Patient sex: F
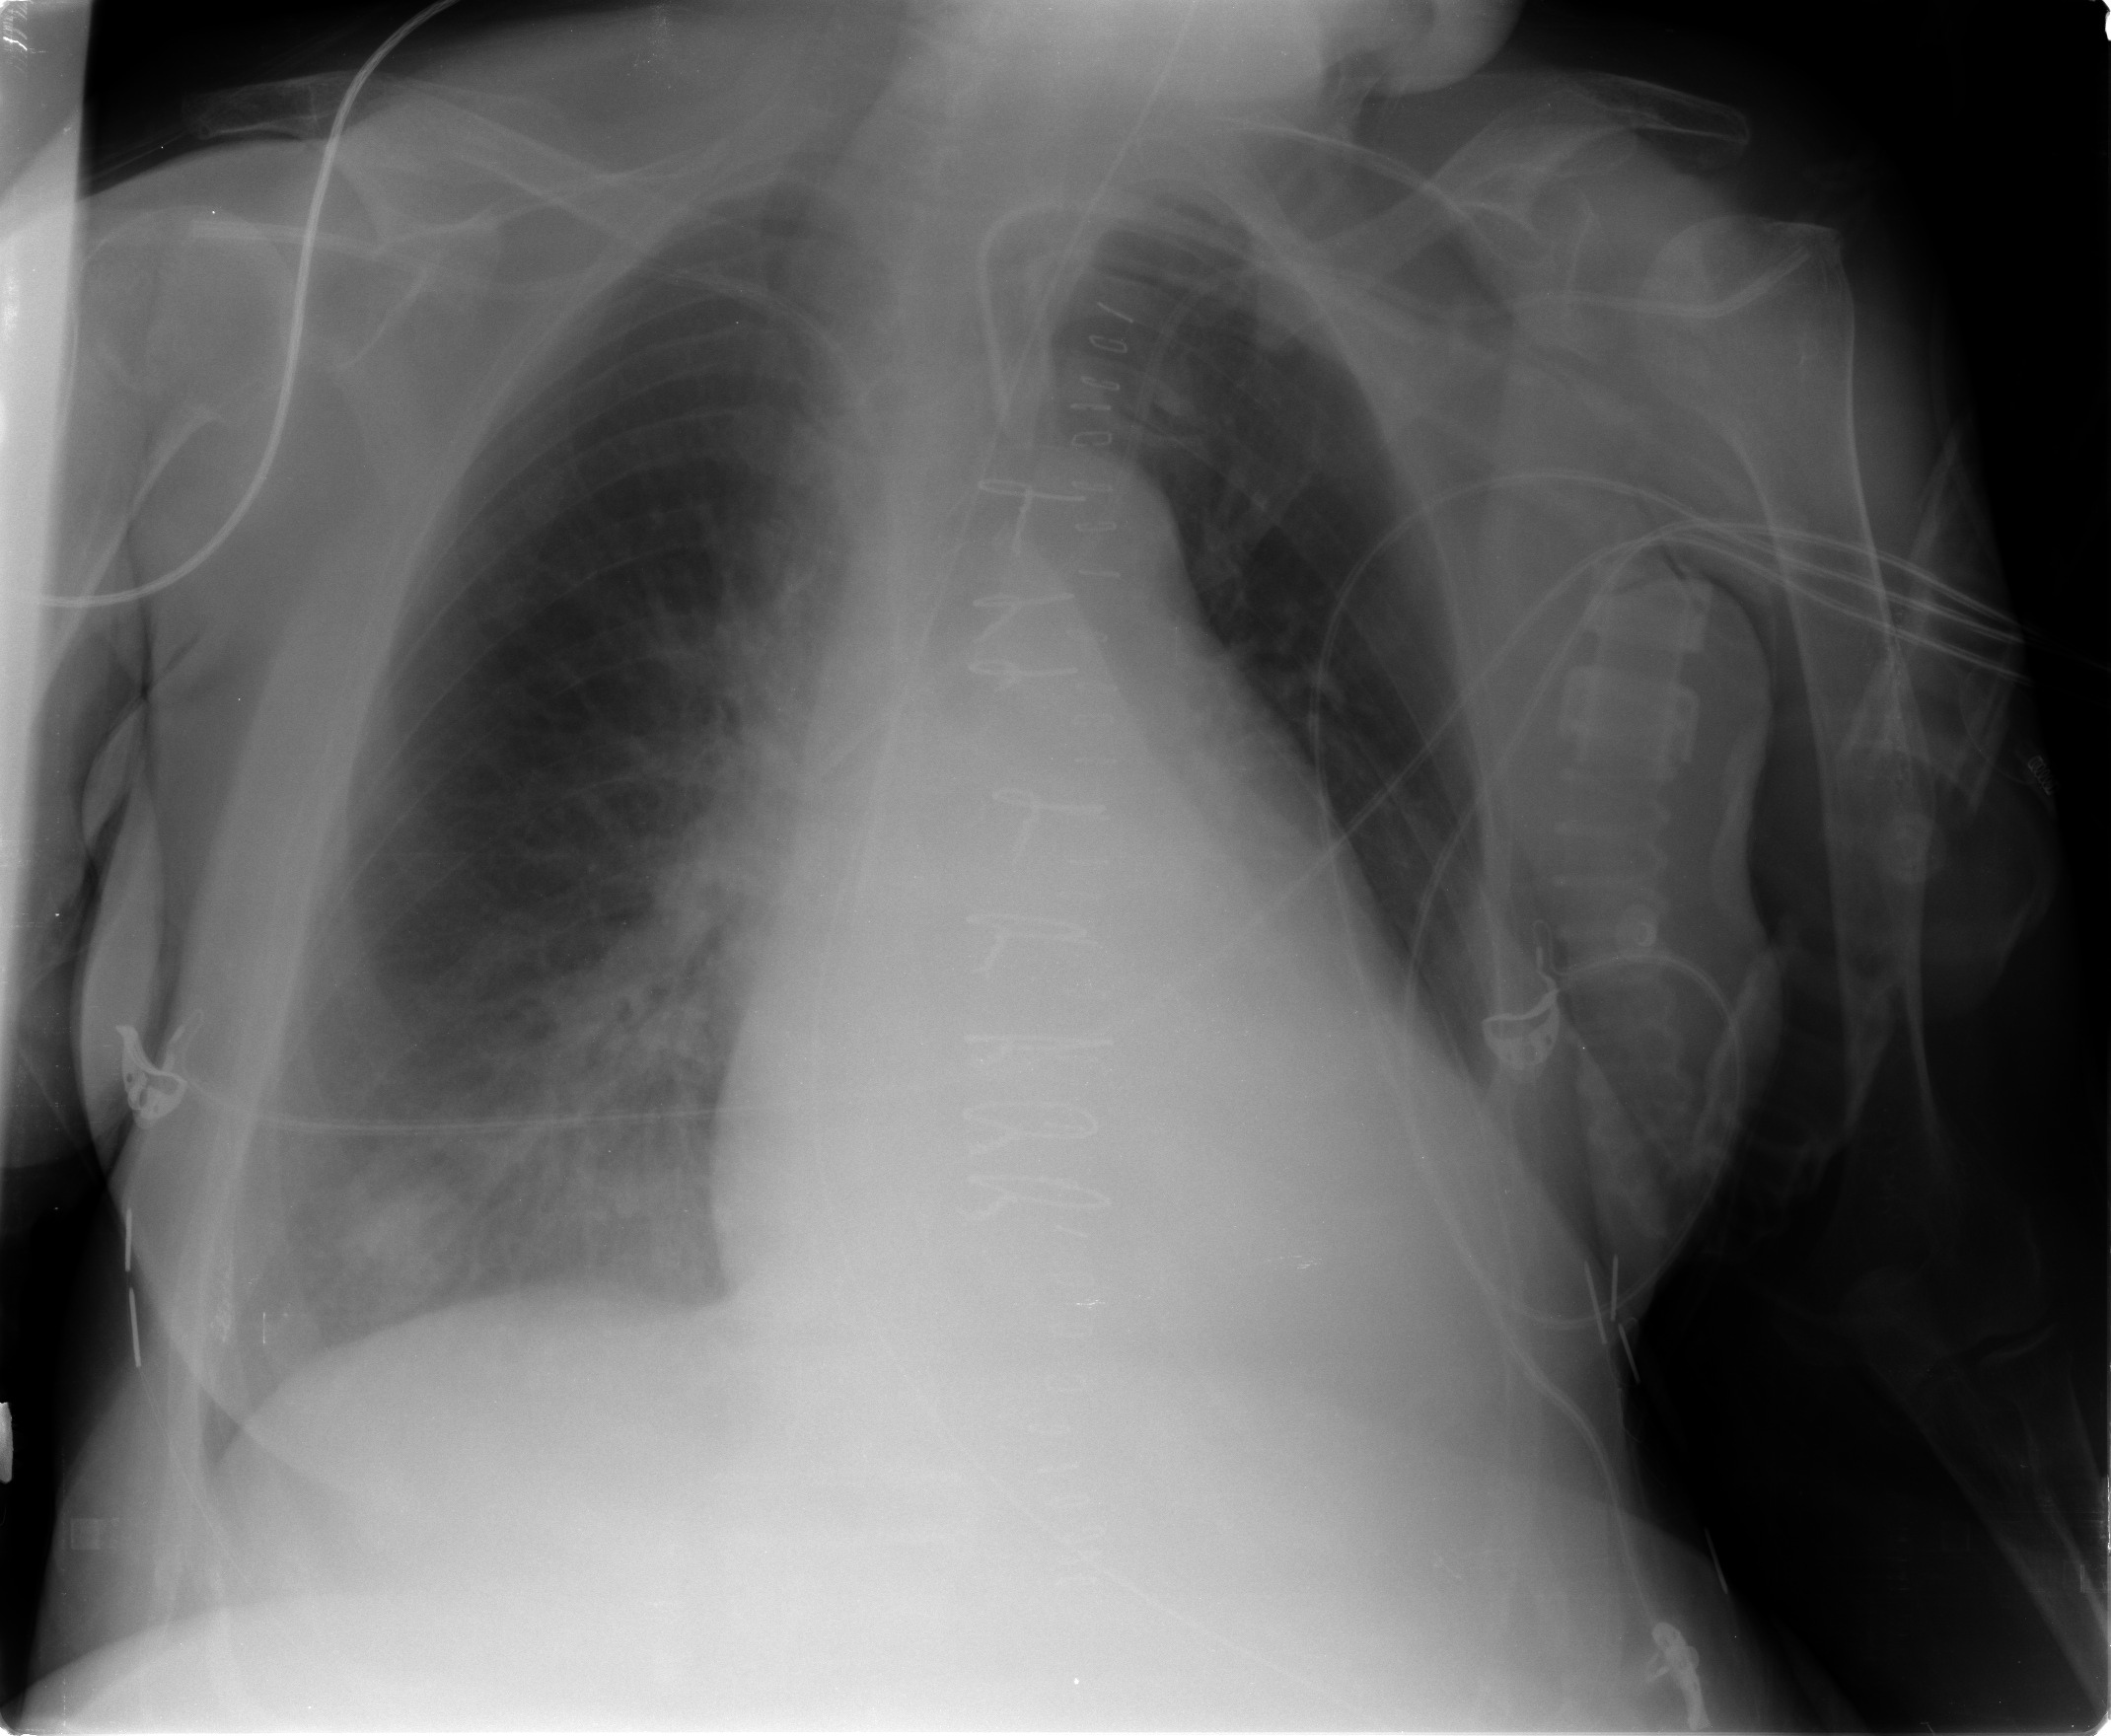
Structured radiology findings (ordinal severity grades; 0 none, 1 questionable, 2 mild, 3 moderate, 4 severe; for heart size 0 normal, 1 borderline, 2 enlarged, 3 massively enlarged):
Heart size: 3
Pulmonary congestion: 0
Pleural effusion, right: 0
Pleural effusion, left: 1
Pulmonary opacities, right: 2
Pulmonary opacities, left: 0
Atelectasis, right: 0
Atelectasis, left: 2